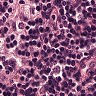
Metastatic tissue present: no